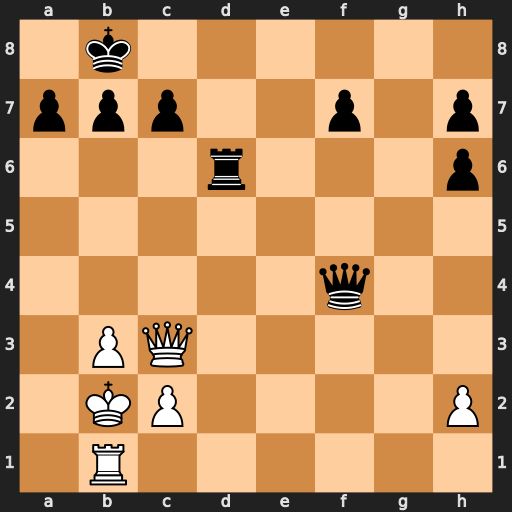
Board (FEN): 1k6/ppp2p1p/3r3p/8/5q2/1PQ5/1KP4P/1R6
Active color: w
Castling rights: -
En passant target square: -
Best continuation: Qh8+ Rd8 Qxd8#